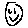
Label: smiley face